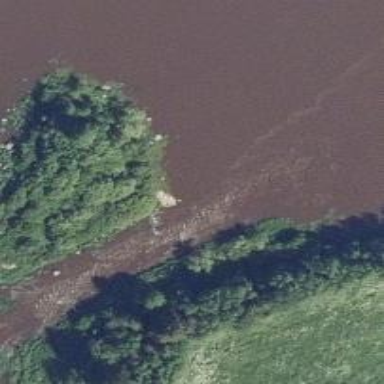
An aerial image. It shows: Rapids in the waterway.